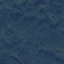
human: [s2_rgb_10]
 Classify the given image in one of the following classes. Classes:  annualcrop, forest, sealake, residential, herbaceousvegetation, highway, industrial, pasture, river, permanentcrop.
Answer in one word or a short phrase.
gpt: Forest